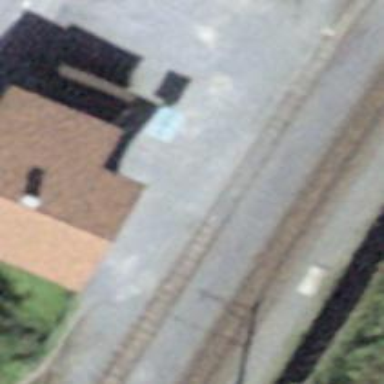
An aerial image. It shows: Halt on the railway.